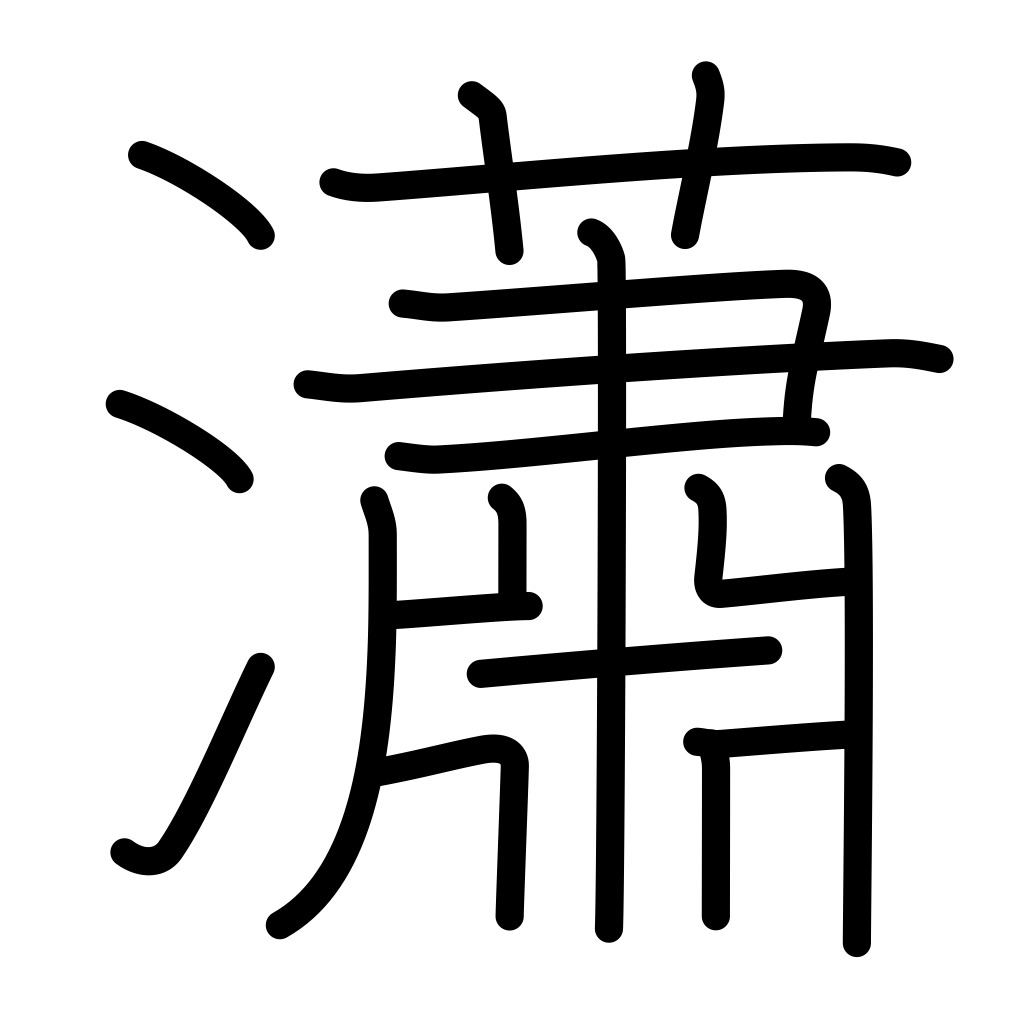
Meaning: pure, clean